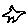
Label: star